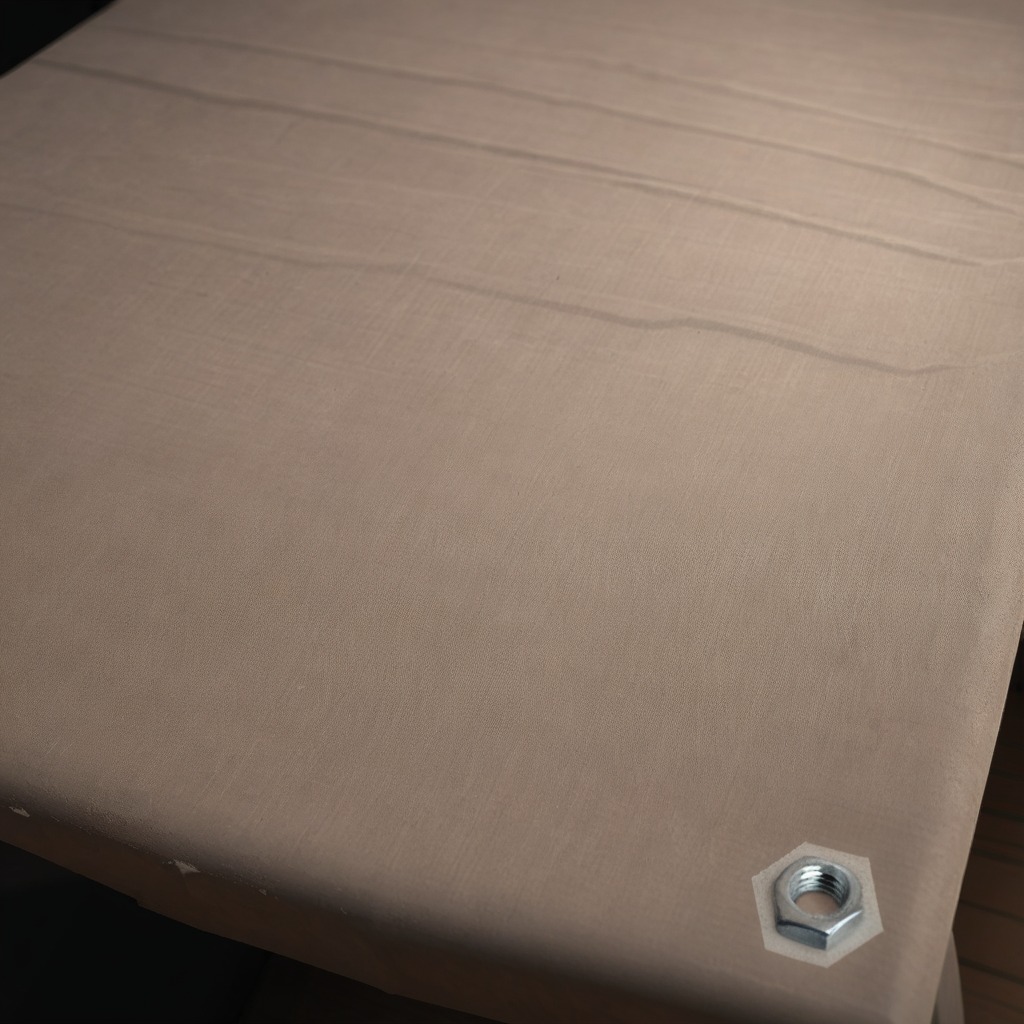
A metal nut is lying on the wooden table inside a workshop at night.